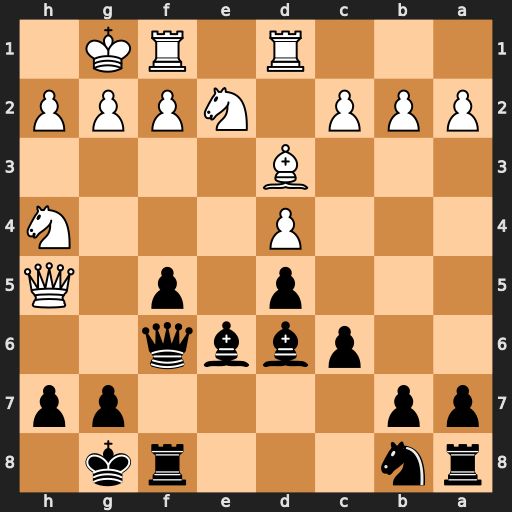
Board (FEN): rn3rk1/pp4pp/2pbbq2/3p1p1Q/3P3N/3B4/PPP1NPPP/3R1RK1
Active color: b
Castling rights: -
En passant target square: -
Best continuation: Bf7 Qxf5 Qxh4